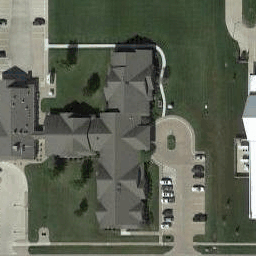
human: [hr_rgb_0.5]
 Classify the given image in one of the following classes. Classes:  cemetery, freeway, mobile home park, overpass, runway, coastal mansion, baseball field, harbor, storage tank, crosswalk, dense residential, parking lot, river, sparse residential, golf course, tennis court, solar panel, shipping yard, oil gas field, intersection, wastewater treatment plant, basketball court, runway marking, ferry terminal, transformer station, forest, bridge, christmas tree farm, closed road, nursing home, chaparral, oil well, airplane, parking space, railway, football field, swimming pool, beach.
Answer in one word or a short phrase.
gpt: nursing home